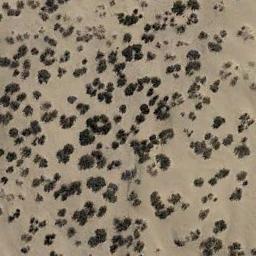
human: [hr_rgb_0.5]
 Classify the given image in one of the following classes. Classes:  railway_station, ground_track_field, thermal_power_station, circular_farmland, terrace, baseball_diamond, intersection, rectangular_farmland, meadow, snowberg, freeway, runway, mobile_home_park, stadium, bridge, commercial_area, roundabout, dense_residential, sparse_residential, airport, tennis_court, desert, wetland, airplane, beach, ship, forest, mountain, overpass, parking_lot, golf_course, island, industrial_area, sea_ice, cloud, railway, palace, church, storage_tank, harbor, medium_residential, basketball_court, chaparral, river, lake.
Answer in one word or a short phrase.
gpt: chaparral